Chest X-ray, PA view. Patient: 29 years old, sex M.
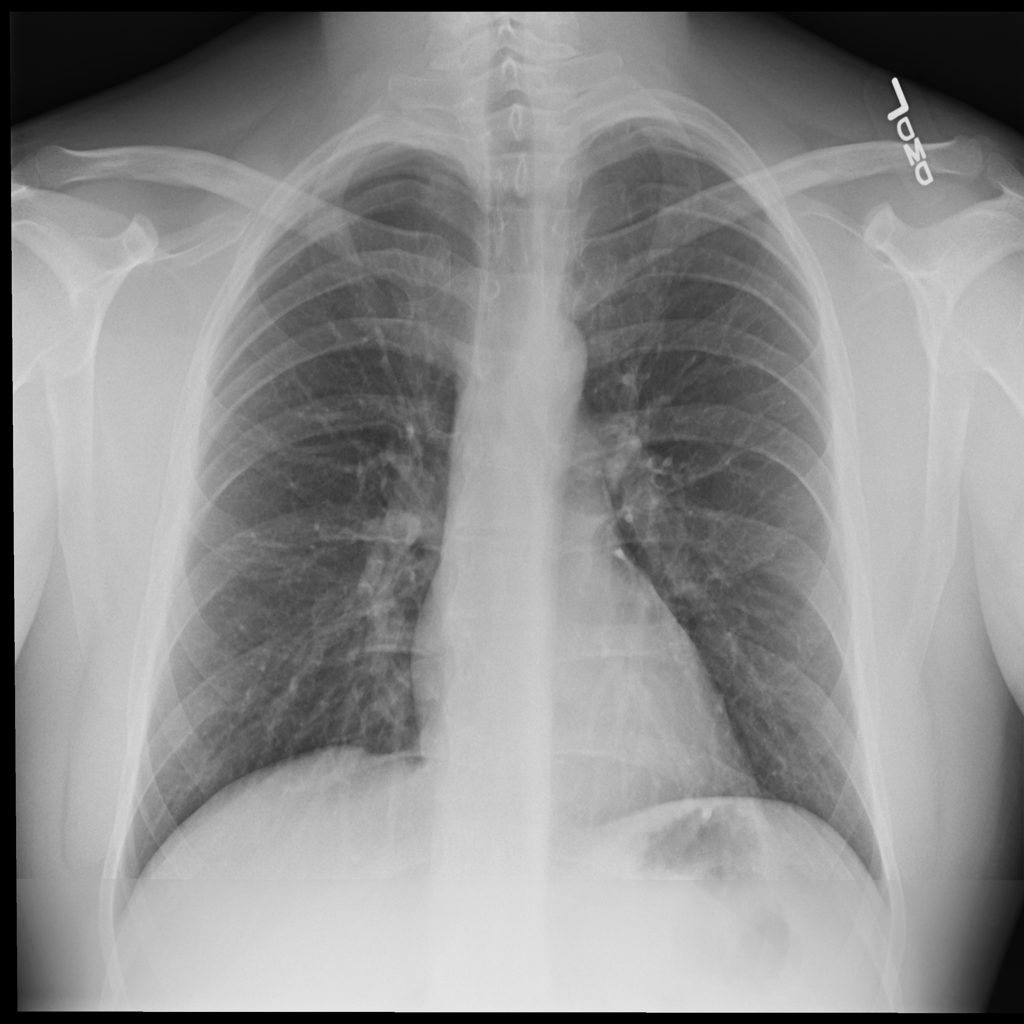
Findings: No Finding